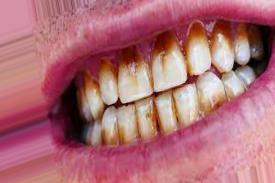
Condition: Tooth Discoloration